Field crop: maize
Growth stage: 2
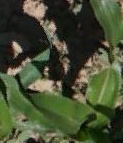
Species: maize